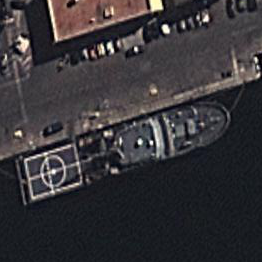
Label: combat